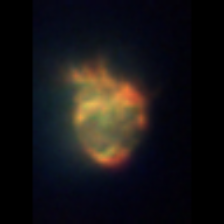
Taxon: Ciliates
Group: Other